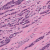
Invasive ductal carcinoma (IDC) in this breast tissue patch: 1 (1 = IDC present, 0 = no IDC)